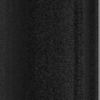
Label: dusty